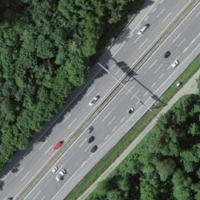
EUNIS habitat code: 57
Species observed at this site:
Lamium maculatum